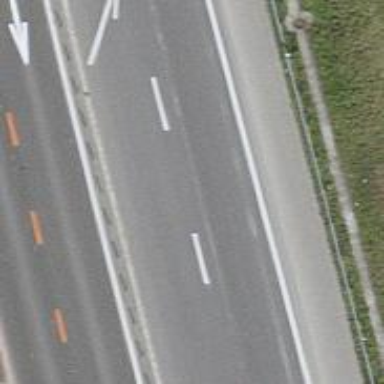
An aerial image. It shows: Motorway link.